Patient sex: M
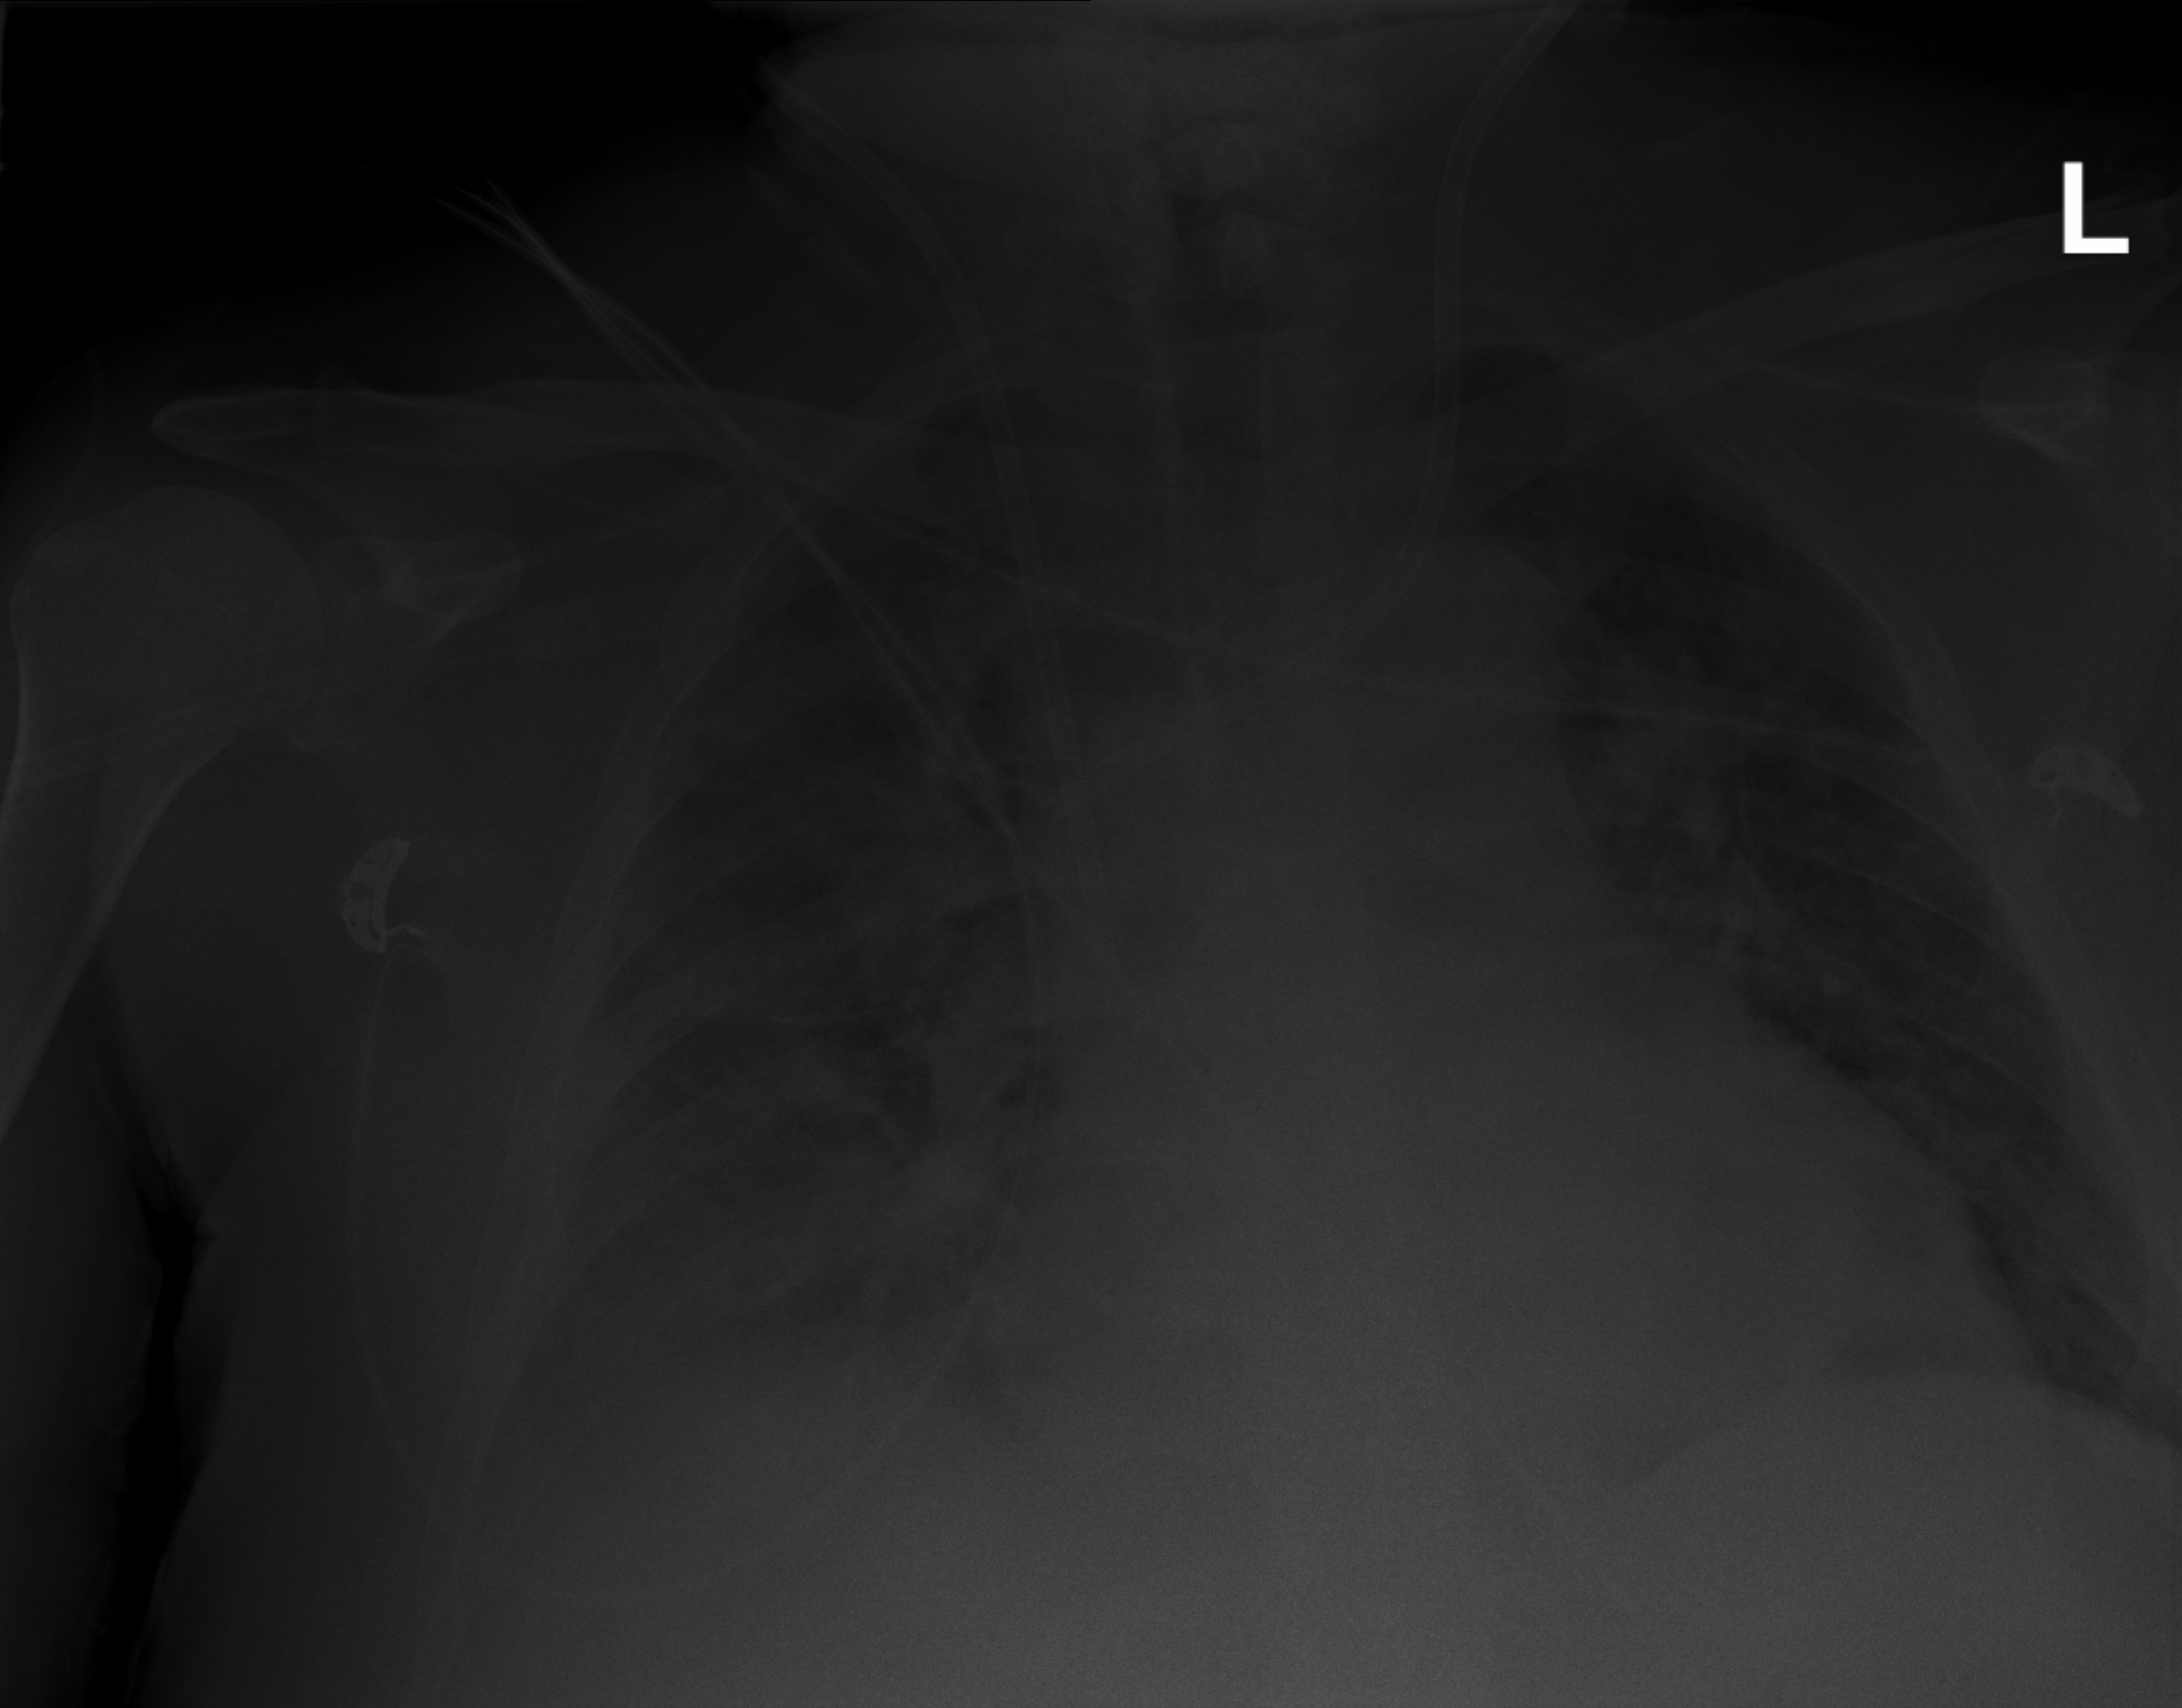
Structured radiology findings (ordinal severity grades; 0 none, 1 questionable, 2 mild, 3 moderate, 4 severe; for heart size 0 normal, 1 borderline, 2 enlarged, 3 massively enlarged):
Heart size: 2
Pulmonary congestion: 0
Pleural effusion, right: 3
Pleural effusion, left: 0
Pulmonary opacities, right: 2
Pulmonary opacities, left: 2
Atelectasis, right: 3
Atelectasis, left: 0